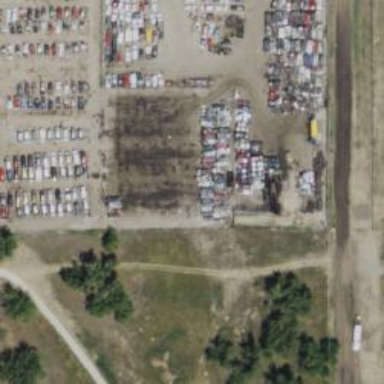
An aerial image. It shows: Scrap yard situated in industrial area.